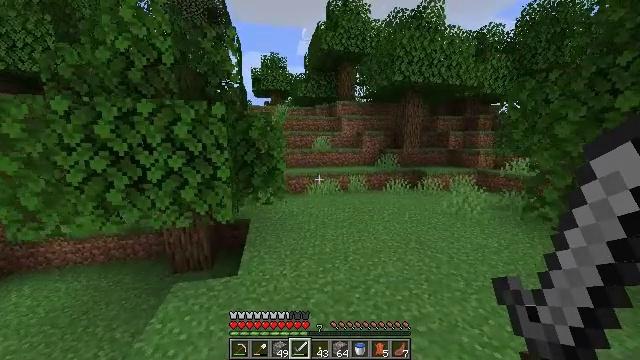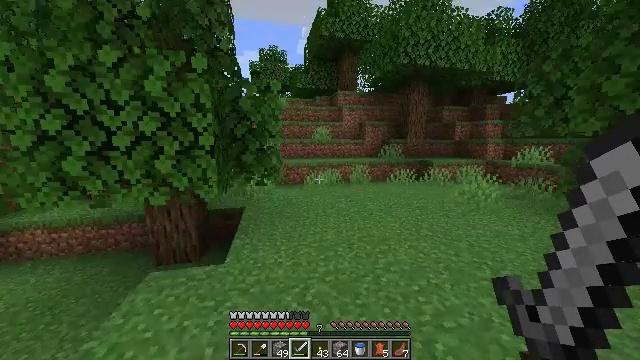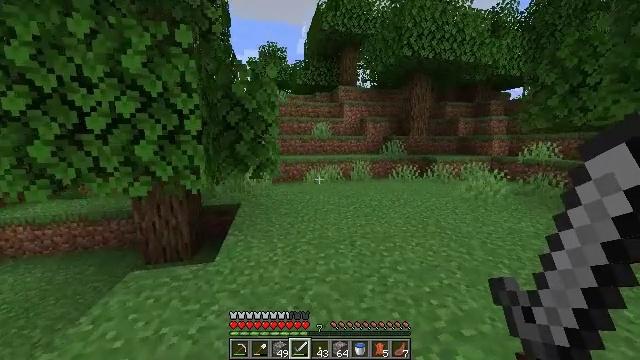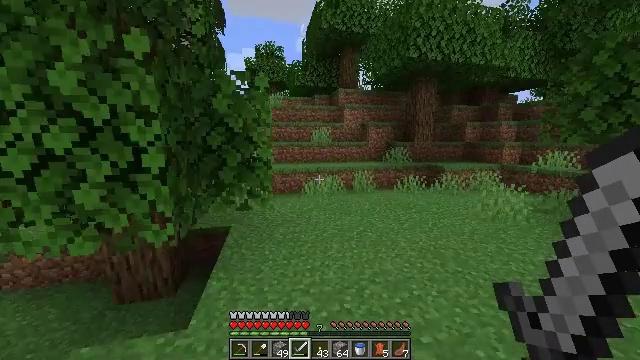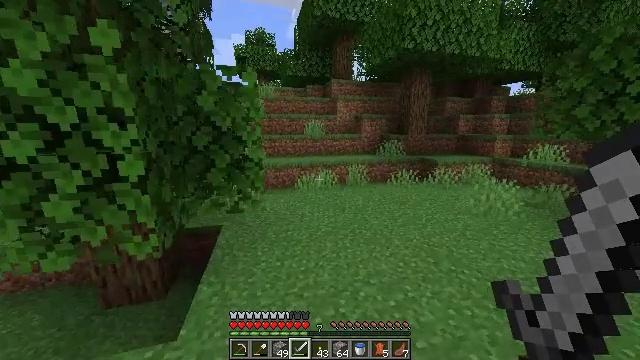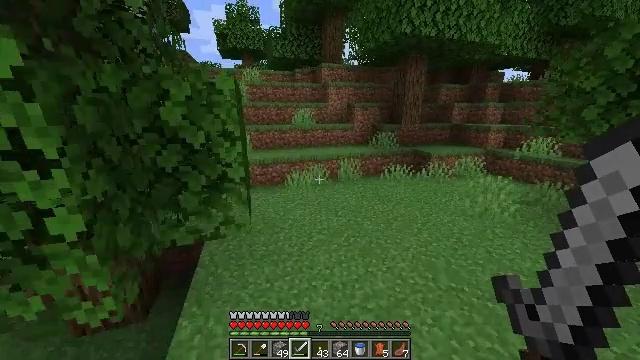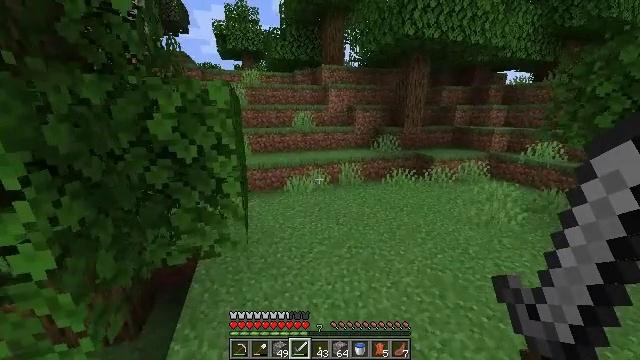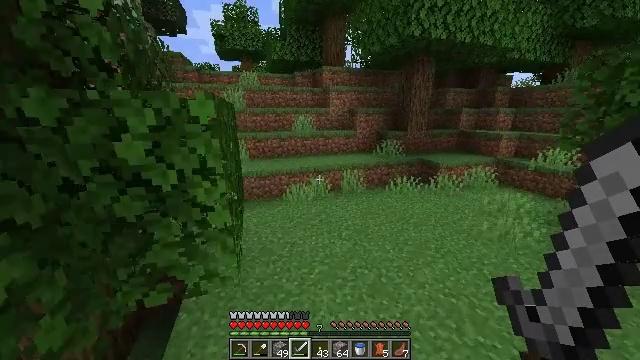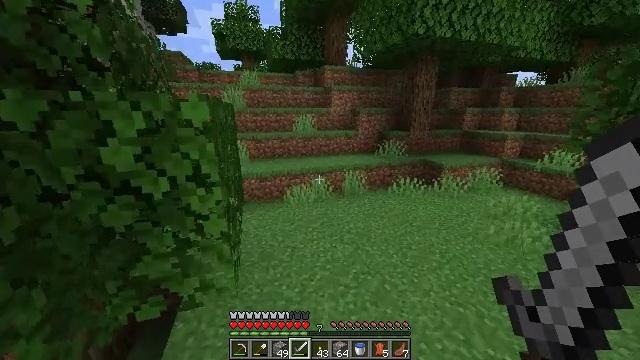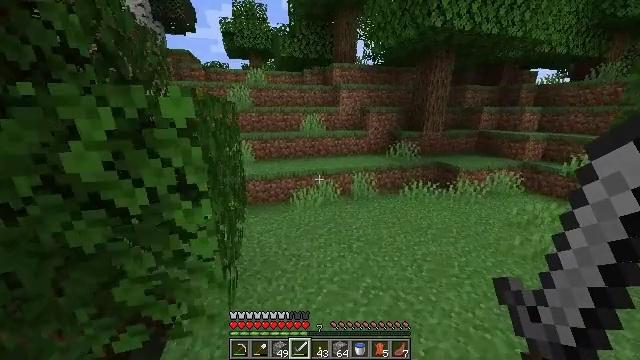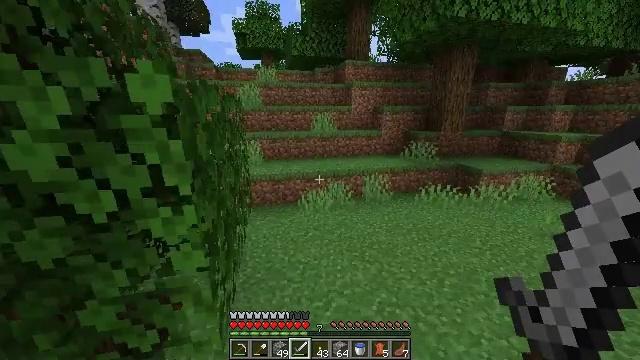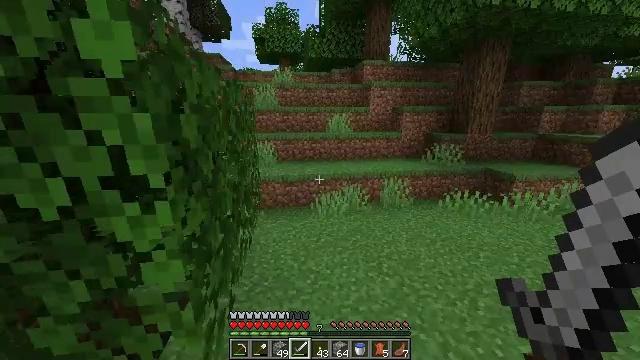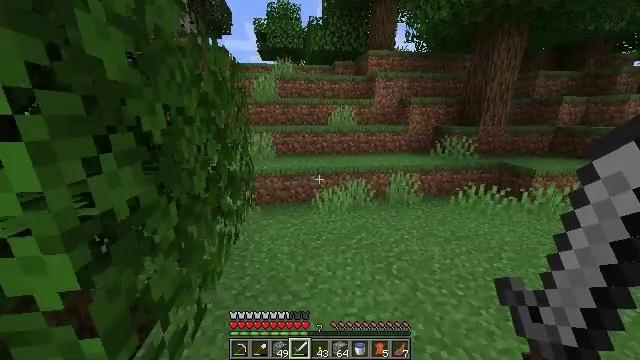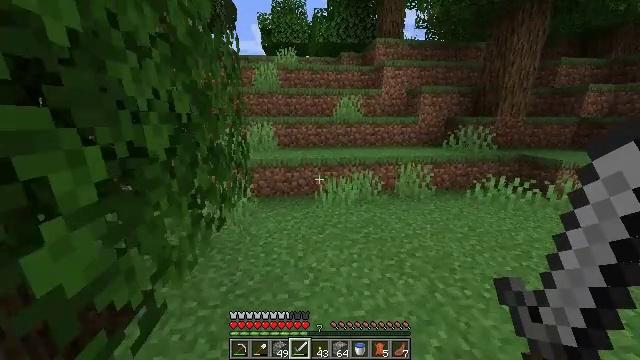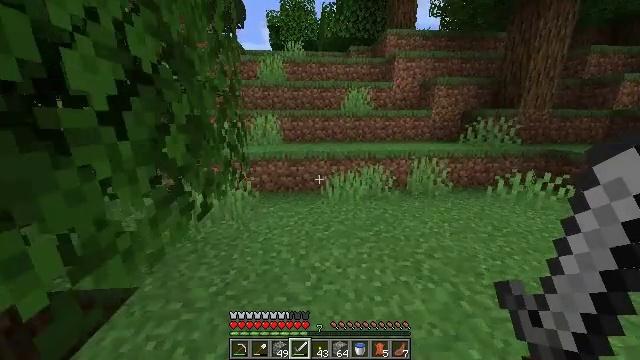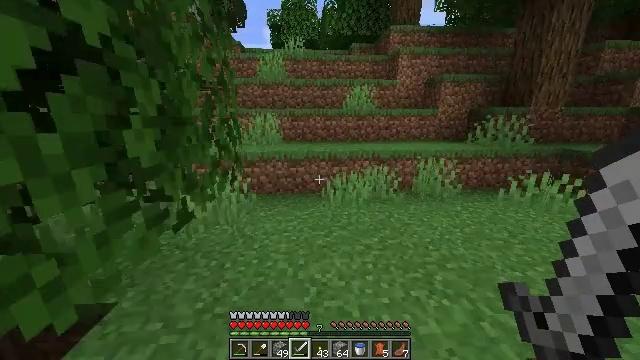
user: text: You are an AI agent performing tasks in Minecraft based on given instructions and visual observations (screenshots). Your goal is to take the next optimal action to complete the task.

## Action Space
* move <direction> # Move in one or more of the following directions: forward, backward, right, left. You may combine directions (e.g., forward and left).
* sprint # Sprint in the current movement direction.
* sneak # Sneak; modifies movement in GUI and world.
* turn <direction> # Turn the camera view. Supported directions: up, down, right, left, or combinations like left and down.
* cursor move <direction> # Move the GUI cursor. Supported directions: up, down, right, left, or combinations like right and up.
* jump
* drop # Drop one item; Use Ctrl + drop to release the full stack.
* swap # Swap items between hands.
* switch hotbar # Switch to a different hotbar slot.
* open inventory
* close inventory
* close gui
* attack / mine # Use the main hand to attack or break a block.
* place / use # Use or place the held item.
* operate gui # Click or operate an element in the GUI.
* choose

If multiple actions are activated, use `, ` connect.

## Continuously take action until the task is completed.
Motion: motion action
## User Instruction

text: Remove a peony from the inventory.
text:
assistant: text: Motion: move forward, sprint, jump
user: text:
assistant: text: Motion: move forward, sprint, jump
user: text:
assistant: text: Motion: move forward, sprint, jump
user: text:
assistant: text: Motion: move forward, sprint, turn right and down, jump
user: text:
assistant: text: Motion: move forward, sprint, turn right and down, jump
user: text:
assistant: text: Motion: move forward, sprint, jump
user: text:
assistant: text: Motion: move forward, sprint, jump
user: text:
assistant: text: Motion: move forward, sprint, jump
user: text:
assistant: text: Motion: move forward, sprint, turn left, jump
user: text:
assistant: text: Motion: move forward, sprint, turn left, jump
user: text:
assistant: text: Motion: move forward, sprint, turn left and up, jump
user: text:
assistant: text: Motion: move forward, sprint, jump
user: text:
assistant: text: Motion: move forward, sprint, turn left, jump
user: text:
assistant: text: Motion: move forward, sprint, turn left, jump
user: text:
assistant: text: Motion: move forward, sprint, jump
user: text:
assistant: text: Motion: move forward, sprint, jump
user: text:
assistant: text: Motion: move forward, sprint, jump
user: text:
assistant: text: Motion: move forward, sprint
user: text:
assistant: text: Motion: move forward, sprint
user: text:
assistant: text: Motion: move forward, sprint, turn left
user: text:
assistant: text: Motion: move forward, sprint, turn left
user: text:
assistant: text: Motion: move forward, sprint, turn left
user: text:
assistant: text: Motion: move forward, sprint
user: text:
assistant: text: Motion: move forward, sprint, jump
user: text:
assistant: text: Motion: move forward, sprint, jump
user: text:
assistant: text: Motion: move forward, sprint, jump
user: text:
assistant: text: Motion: move forward, sprint, turn up, jump
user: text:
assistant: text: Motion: move forward, sprint, turn left and up, jump
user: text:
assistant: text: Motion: move forward, sprint, turn up, jump
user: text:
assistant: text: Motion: move forward, sprint, turn up, jump